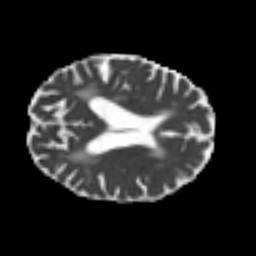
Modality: MD
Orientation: axial
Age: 61
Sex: female
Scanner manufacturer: siemens
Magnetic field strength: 3 T
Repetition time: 4.987 s
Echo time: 0.0792 s